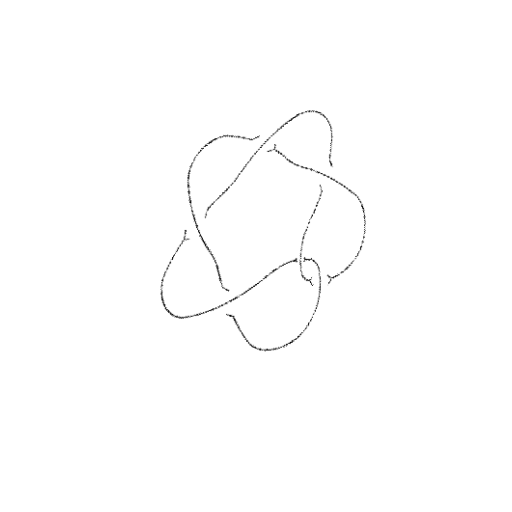
Crossing number: 6